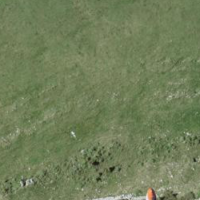
EUNIS habitat code: 23
Species observed at this site:
Motacilla alba